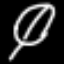
Label: leaf